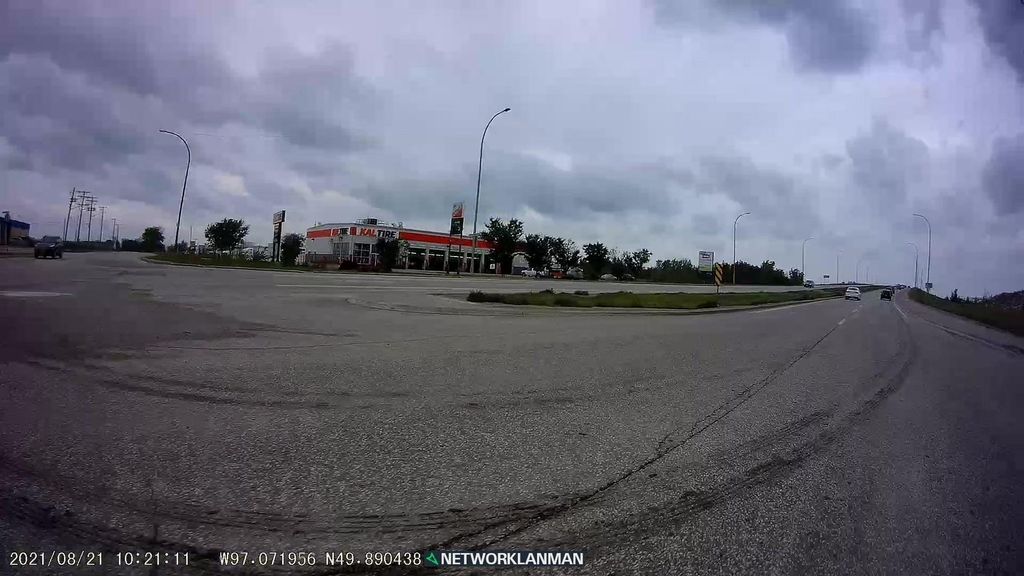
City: winnipeg